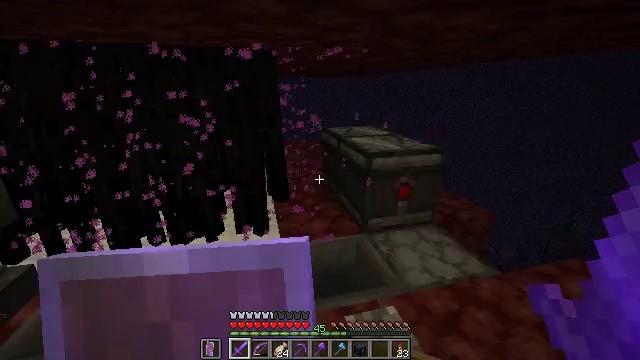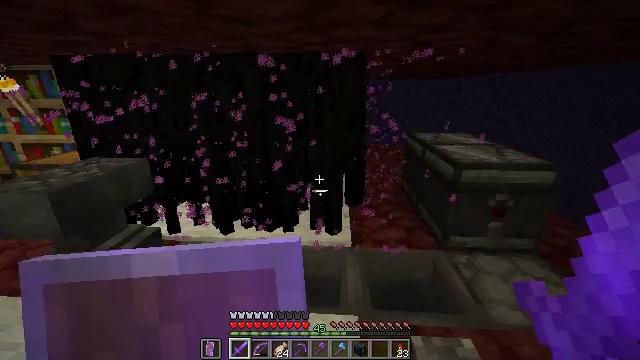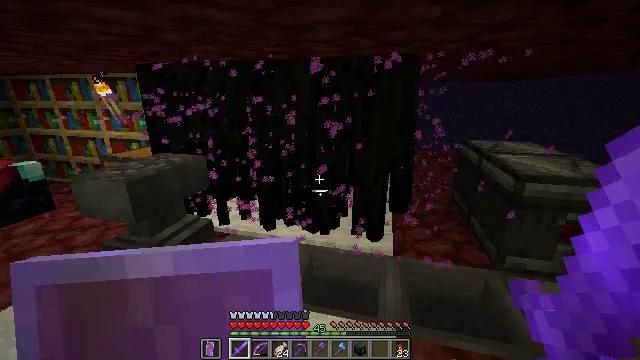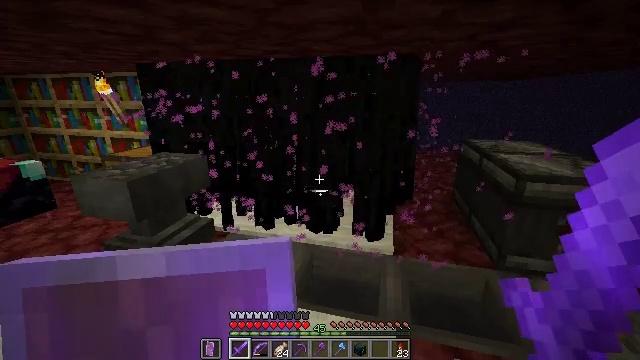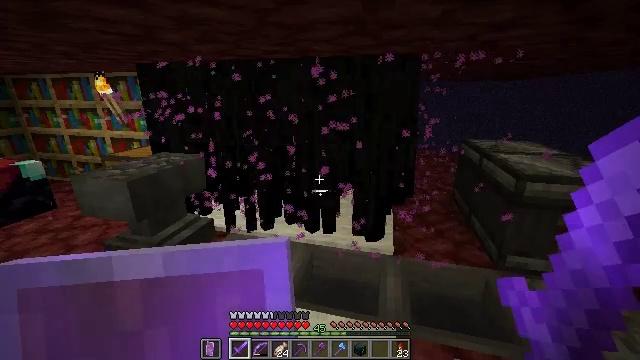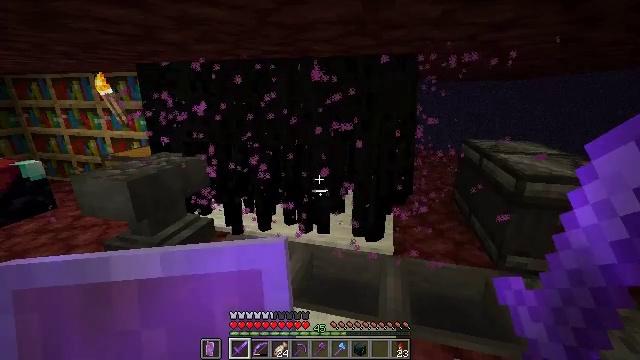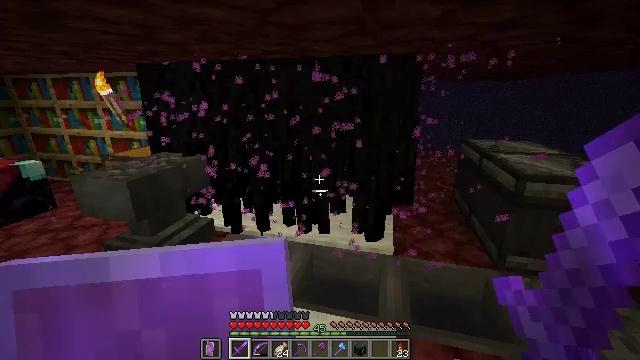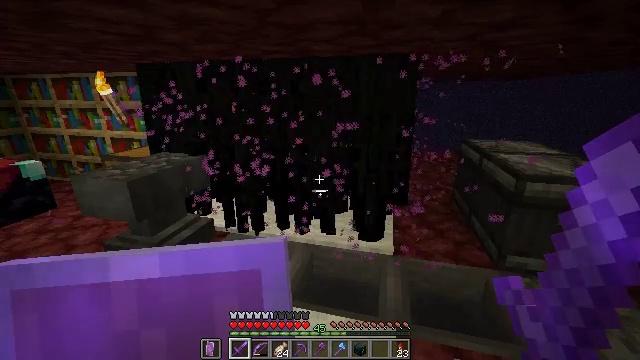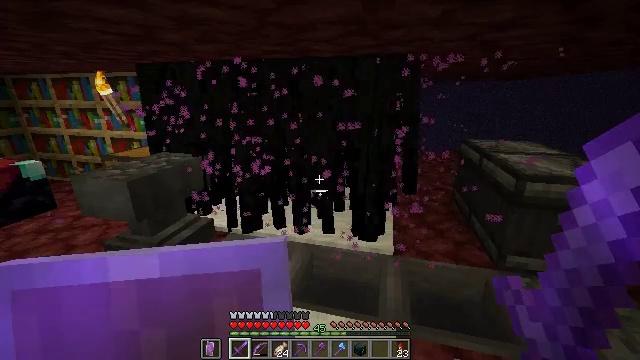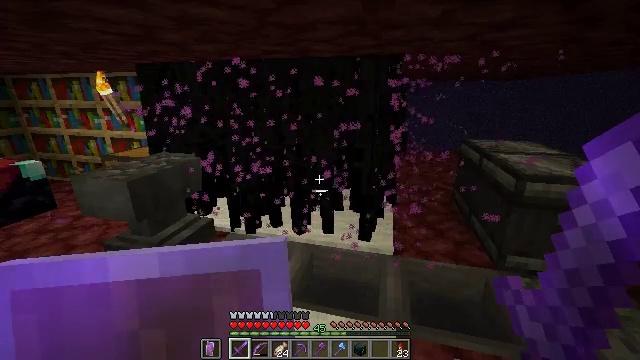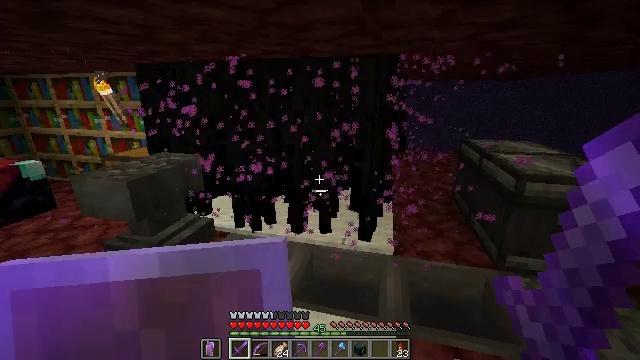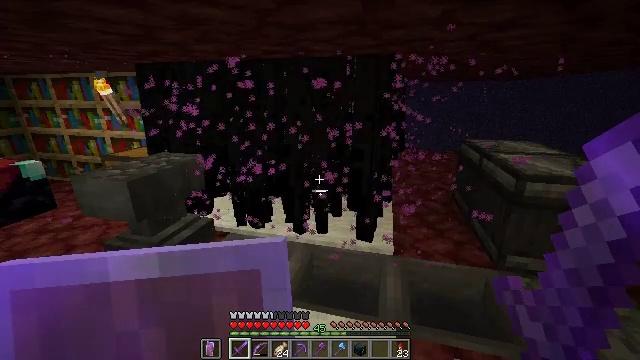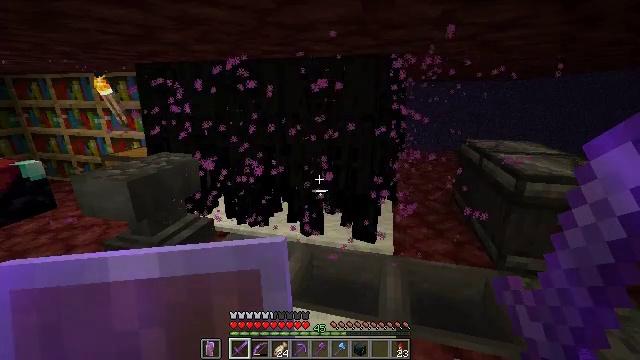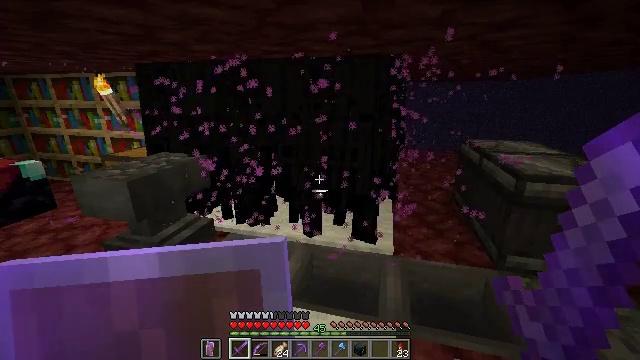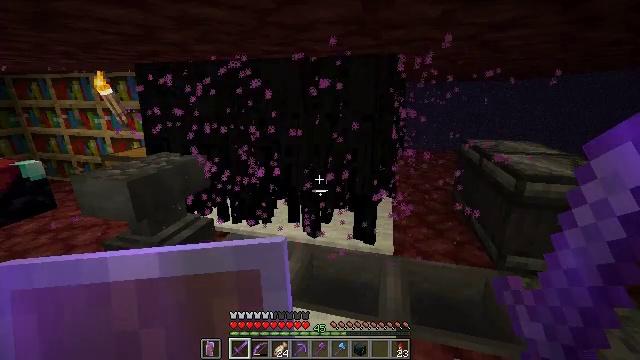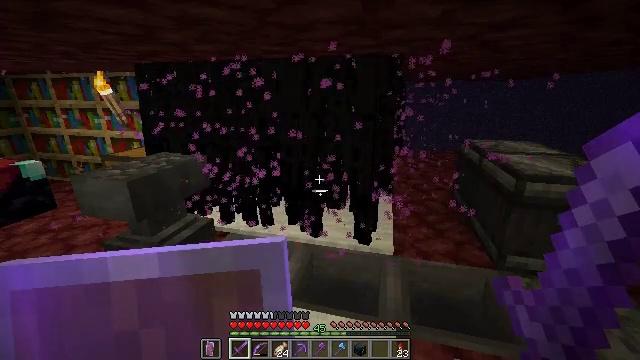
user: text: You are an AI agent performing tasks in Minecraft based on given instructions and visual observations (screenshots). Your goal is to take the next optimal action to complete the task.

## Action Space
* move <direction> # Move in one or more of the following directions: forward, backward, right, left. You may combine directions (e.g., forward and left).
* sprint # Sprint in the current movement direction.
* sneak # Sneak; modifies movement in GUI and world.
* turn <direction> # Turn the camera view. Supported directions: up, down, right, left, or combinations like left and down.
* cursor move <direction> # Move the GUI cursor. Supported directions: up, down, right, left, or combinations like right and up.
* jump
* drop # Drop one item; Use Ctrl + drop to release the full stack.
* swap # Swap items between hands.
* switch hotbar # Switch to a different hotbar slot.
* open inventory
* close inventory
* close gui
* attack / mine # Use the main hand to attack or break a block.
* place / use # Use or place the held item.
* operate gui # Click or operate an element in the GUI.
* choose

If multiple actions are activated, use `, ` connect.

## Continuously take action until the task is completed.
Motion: motion action
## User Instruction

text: Remove an ender pearl from the inventory.
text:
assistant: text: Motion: turn left
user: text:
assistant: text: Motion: turn left
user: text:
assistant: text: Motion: no_op
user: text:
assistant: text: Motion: no_op
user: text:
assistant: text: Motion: no_op
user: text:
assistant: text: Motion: no_op
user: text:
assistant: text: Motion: no_op
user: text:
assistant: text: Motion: no_op
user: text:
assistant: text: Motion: no_op
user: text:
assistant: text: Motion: no_op
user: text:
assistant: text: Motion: no_op
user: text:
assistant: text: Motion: no_op
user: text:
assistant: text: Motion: no_op
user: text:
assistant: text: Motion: no_op
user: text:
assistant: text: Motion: no_op
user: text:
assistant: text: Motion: move left
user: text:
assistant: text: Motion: move left, turn right
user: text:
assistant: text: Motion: move left, turn right and down
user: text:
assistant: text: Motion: move left, turn right and down
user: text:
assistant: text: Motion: move left, turn right
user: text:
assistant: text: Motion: no_op
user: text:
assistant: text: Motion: no_op
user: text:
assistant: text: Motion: no_op
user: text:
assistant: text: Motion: no_op
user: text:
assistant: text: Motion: no_op
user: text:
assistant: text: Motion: no_op
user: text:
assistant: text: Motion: no_op
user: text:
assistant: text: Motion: no_op
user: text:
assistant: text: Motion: no_op
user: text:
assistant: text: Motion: turn left and down